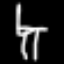
Label: chair